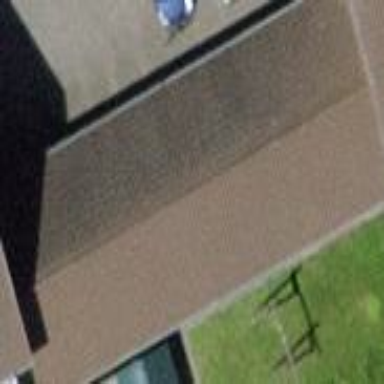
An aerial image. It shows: Garage.